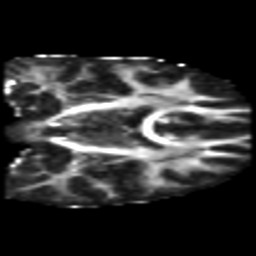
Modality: FA
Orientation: coronal
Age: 32
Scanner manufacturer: philips
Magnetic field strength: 3 T
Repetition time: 8.6 s
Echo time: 0.127 s